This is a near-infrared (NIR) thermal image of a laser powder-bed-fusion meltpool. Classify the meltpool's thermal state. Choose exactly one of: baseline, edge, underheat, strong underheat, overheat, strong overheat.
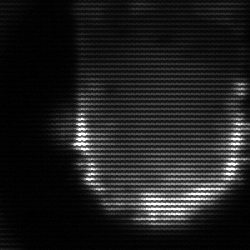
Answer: baseline